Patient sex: F
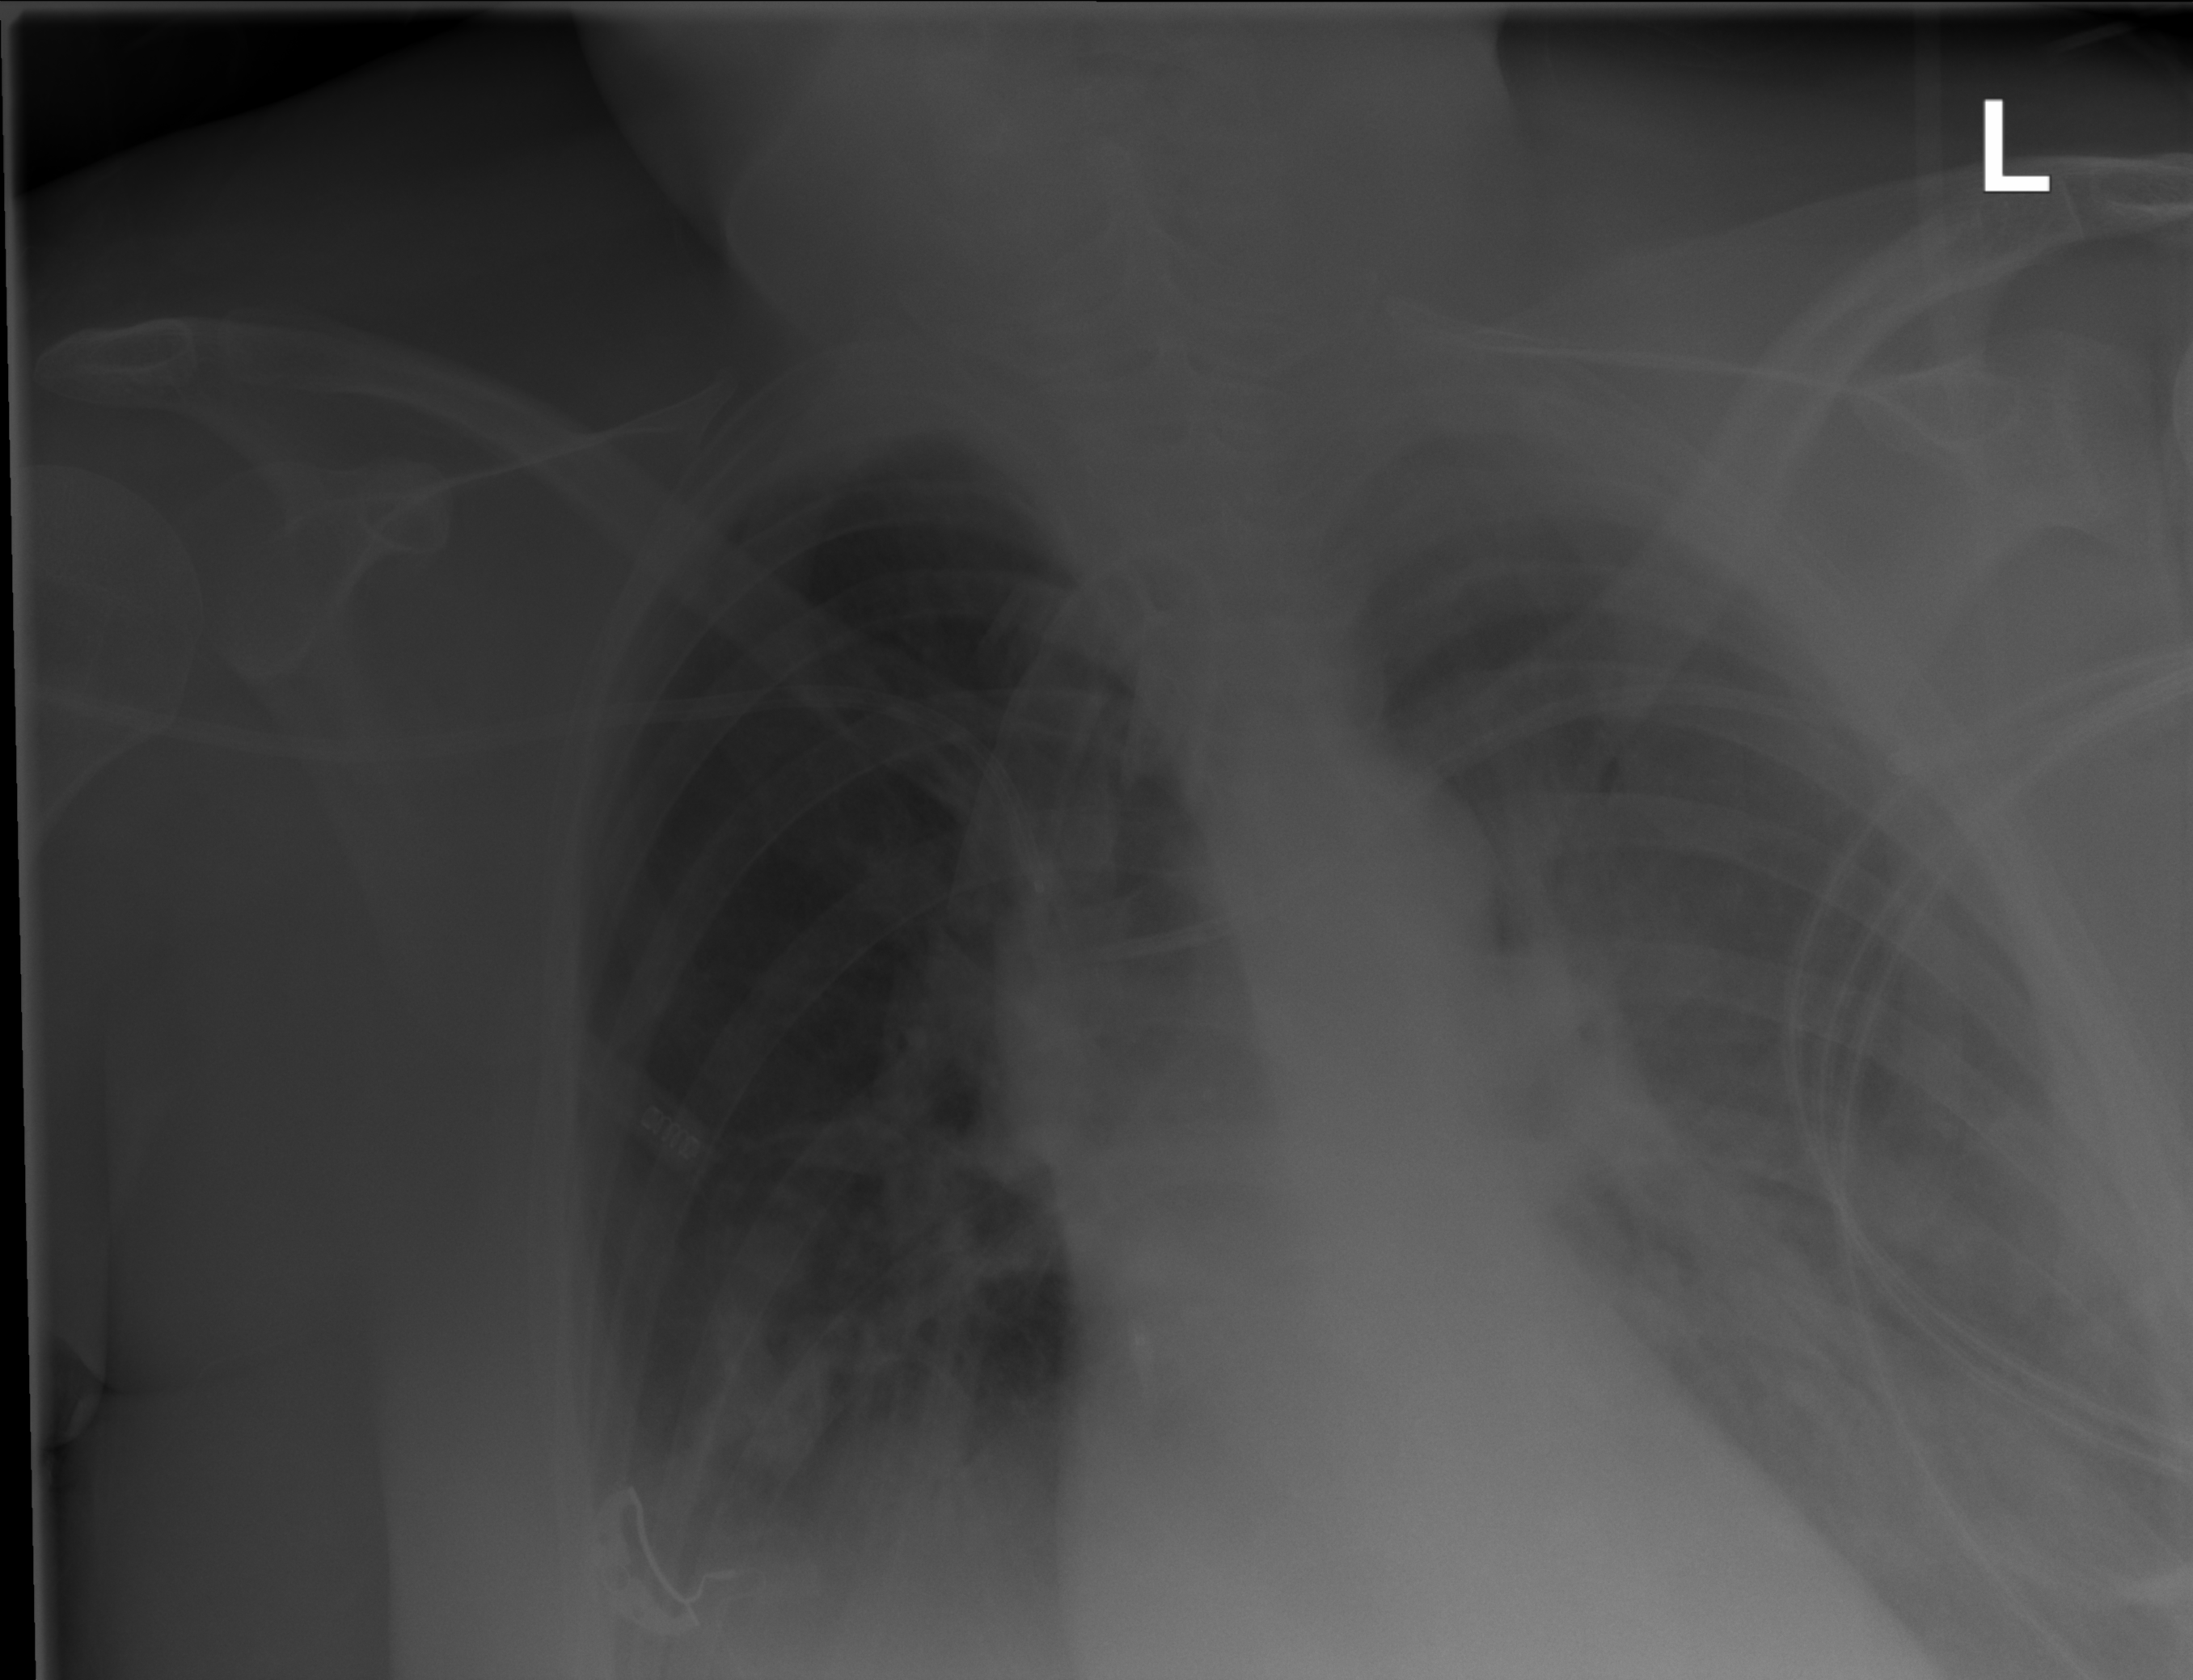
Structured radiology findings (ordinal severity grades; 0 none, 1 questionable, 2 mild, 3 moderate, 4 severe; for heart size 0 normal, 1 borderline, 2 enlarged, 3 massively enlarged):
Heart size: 1
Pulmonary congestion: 0
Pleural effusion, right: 2
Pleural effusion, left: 2
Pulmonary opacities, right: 2
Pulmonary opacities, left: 3
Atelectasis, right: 2
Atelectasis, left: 3